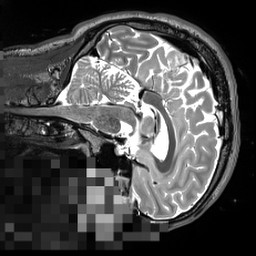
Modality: T2w
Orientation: sagittal
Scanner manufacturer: siemens
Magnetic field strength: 3 T
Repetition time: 3.2 s
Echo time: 0.564 s